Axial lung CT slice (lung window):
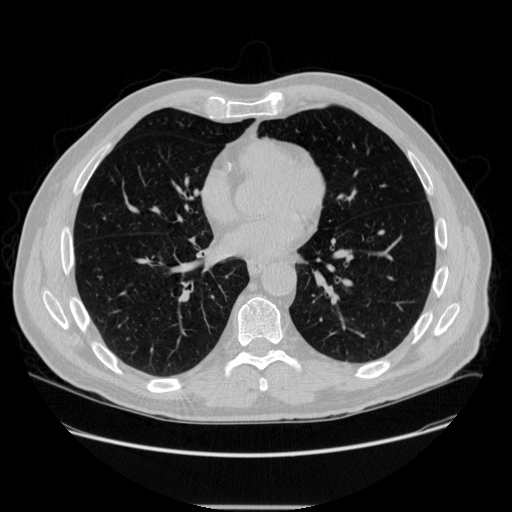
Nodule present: no